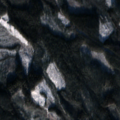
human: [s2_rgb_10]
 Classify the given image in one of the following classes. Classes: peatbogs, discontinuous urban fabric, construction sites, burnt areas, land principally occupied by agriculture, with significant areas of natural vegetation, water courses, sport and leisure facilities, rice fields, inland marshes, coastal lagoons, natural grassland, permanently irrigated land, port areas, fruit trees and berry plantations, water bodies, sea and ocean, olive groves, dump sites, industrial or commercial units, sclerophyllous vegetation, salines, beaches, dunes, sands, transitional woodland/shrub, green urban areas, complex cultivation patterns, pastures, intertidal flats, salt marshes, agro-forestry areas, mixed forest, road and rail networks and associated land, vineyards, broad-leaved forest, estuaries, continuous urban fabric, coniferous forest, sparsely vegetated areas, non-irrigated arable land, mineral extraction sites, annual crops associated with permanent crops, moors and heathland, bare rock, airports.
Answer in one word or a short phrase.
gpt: coniferous forest, mixed forest, transitional woodland/shrub